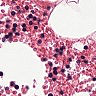
Metastatic tissue present: no